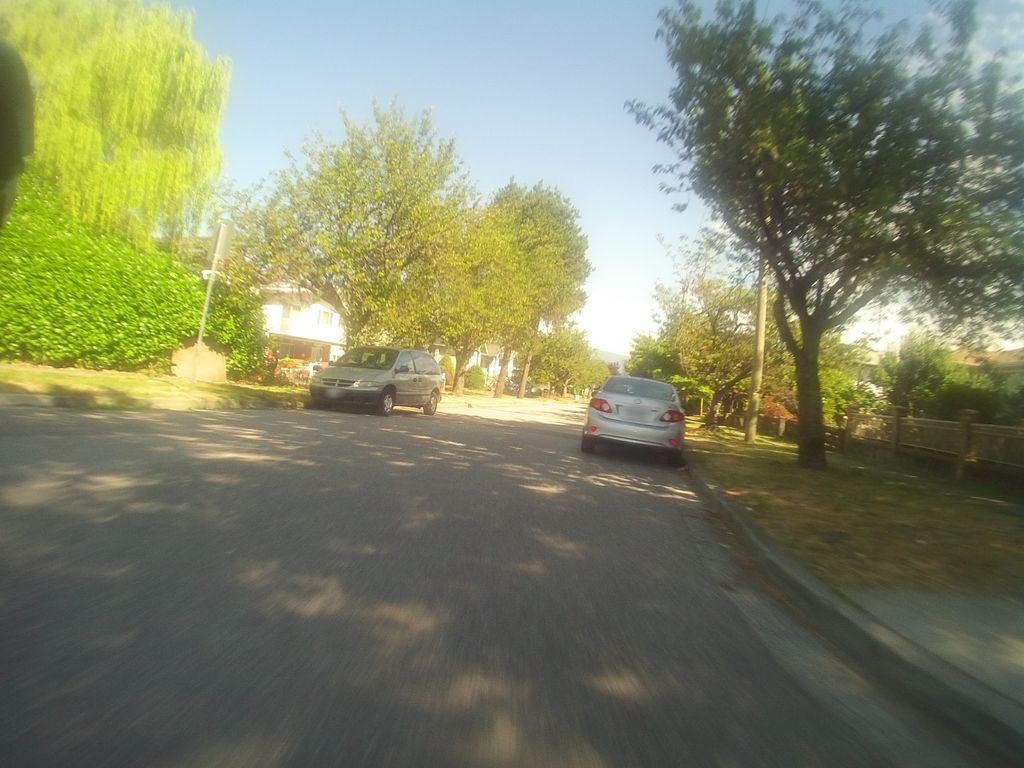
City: vancouver